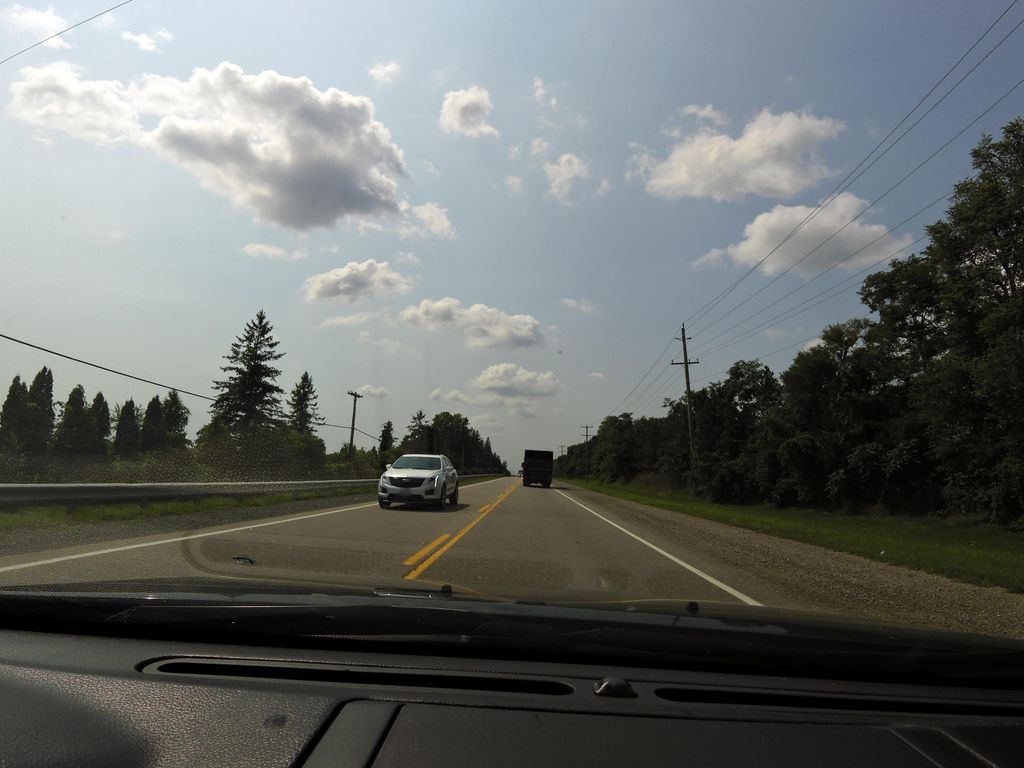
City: hamilton